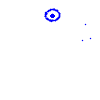
Particle: proton